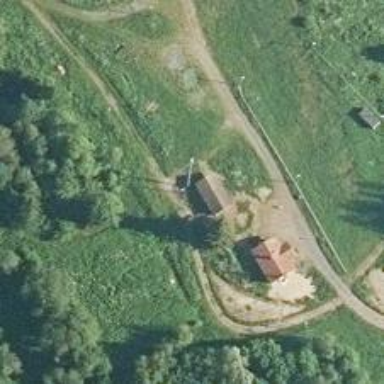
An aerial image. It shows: Mast tower used for communication.